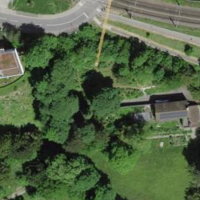
EUNIS habitat code: 53
Species observed at this site:
Lapsana communis